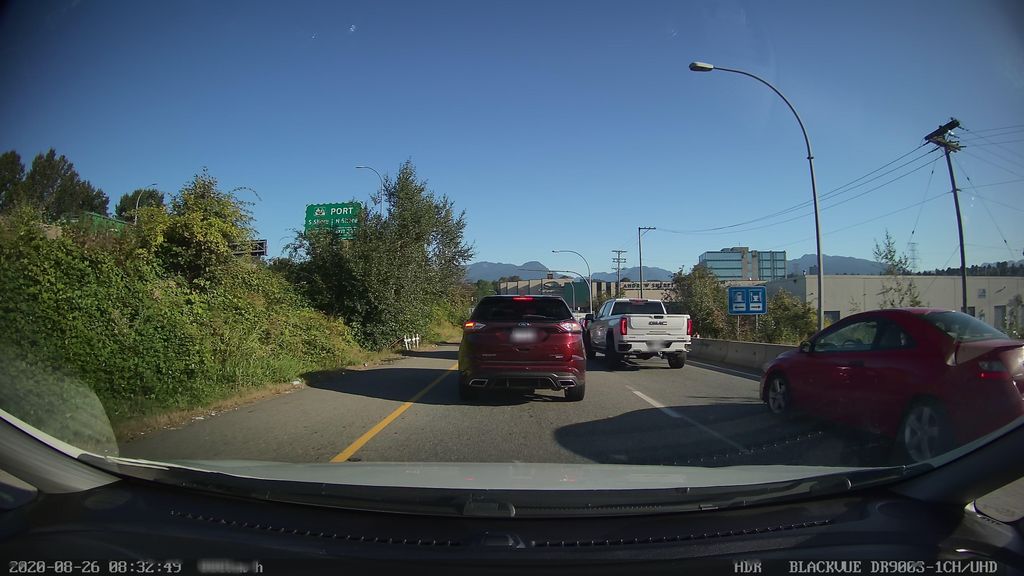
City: vancouver